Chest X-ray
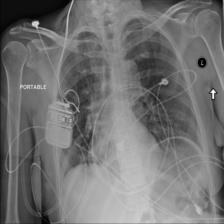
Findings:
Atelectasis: negative
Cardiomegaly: negative
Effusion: negative
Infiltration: negative
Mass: negative
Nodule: negative
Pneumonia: negative
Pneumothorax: negative
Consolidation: negative
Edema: negative
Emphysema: negative
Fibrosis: negative
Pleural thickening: negative
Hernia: negative